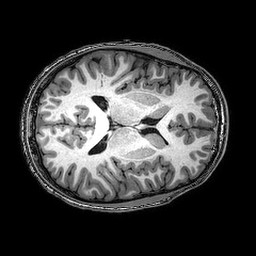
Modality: T1w
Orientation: axial
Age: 22
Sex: male
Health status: healthy
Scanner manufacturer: philips
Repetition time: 0.008215 s
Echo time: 0.00377 s